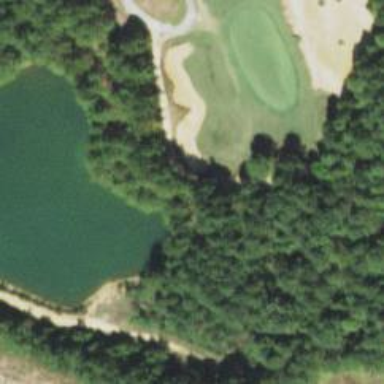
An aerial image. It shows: Path designated for golf carts.